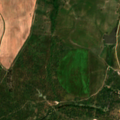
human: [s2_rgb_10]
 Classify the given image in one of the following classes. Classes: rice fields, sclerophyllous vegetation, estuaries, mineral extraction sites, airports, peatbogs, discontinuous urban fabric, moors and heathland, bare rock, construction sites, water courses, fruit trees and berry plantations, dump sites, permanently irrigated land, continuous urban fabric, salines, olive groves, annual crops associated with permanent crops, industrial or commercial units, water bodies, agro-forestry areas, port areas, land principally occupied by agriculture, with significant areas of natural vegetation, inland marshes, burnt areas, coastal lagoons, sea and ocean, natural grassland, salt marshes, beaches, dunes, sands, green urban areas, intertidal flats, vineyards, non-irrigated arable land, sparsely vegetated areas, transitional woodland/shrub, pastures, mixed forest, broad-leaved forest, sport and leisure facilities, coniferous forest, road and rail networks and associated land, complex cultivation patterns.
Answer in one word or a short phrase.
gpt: continuous urban fabric